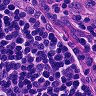
Metastatic tissue present: no